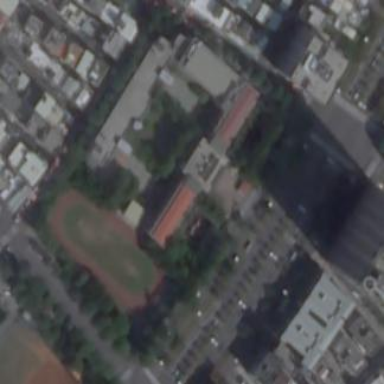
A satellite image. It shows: School building.